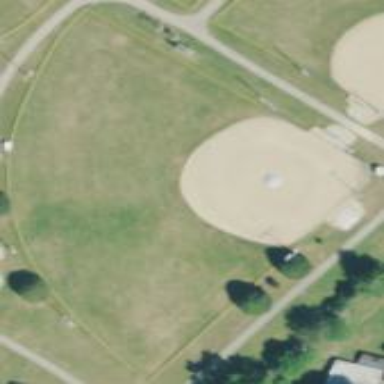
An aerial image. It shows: Baseball pitch for leisure land activities.